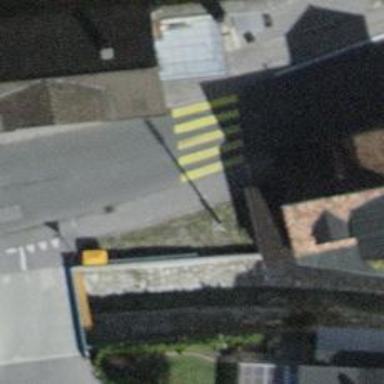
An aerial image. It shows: Uncontrolled road crossing.